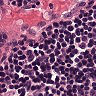
Metastatic tissue present: no